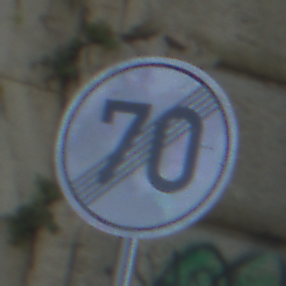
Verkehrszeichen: EndeGeschwindigkeit70
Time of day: Midday
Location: Outdoor (Urban)
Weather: Clear
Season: NotSpecified
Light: Natural